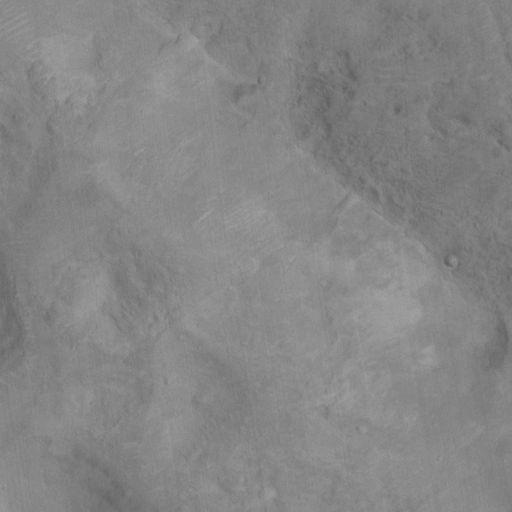
Classes present: Background, Cone